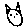
Label: cat